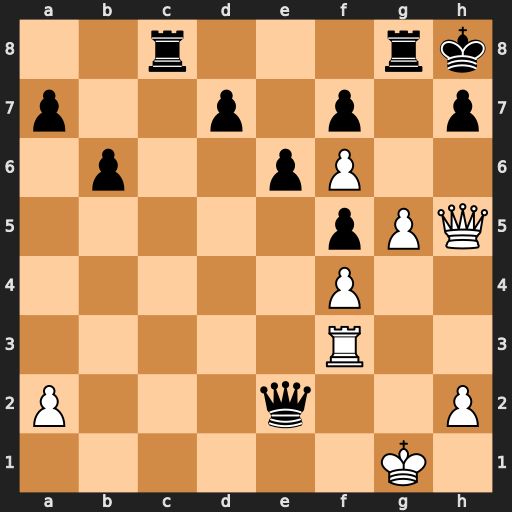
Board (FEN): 2r3rk/p2p1p1p/1p2pP2/5pPQ/5P2/5R2/P3q2P/6K1
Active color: w
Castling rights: -
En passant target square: -
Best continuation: Qxh7+ Kxh7 Rh3+ Qh5 Rxh5+ Kg6 Rh6#